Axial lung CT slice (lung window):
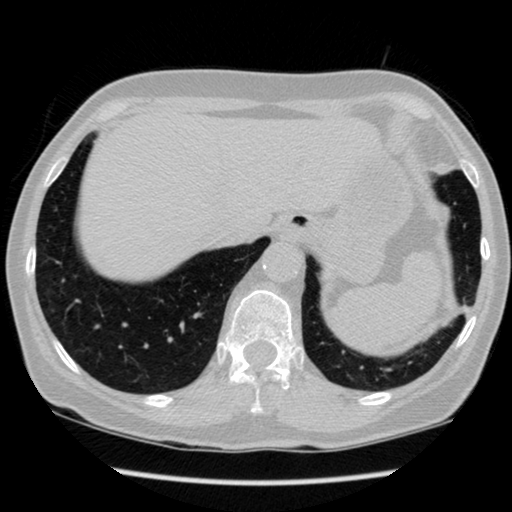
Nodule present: no